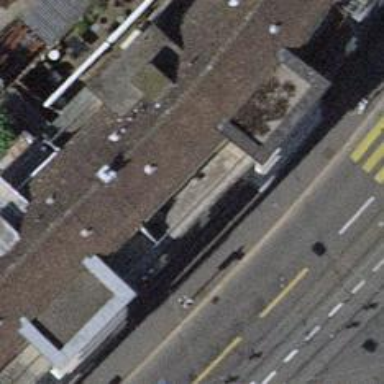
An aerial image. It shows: Restaurant.